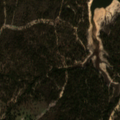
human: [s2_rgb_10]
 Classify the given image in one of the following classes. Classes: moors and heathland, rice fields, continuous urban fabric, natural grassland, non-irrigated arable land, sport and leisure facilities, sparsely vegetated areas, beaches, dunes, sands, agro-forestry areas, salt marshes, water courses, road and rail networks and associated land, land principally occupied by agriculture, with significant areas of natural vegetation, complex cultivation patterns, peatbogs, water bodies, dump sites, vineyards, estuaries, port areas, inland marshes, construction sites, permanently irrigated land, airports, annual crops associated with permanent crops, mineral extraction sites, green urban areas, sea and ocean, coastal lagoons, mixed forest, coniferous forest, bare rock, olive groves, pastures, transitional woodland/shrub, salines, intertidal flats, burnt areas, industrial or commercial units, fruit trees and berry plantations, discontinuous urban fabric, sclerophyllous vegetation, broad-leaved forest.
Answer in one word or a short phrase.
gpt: broad-leaved forest, mixed forest, transitional woodland/shrub, water bodies